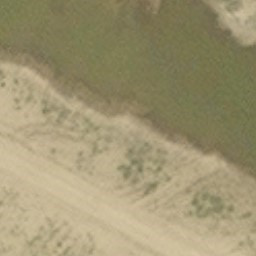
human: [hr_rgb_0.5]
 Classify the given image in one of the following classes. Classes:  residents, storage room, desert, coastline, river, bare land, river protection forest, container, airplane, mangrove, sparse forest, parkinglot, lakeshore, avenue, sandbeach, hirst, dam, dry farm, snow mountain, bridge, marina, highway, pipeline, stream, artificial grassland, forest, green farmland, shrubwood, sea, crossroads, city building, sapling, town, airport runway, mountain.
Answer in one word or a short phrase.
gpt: river